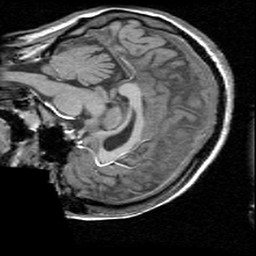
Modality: T1w
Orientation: sagittal
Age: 23
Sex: female